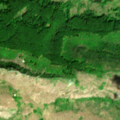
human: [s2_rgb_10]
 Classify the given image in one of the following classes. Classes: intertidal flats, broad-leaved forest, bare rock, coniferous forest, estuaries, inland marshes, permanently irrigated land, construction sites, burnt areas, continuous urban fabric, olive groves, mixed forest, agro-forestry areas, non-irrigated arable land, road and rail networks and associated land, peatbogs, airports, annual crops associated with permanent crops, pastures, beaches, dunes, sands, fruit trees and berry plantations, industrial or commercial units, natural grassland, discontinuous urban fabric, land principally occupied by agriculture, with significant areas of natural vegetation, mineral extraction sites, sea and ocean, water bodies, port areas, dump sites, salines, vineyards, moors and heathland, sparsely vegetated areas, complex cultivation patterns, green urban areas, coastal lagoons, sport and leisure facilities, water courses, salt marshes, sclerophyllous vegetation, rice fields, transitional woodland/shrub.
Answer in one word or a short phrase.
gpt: broad-leaved forest, natural grassland, transitional woodland/shrub, burnt areas